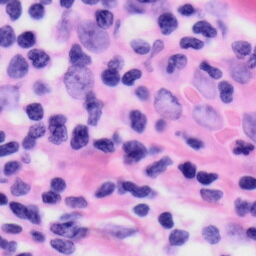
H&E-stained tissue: Skin